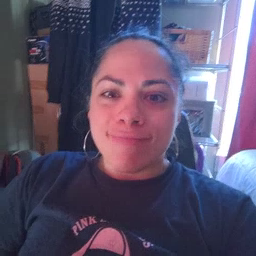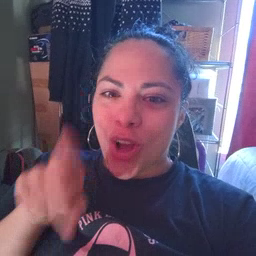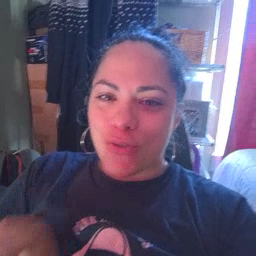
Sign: go